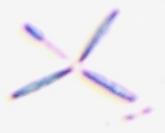
Label: Thalassionema